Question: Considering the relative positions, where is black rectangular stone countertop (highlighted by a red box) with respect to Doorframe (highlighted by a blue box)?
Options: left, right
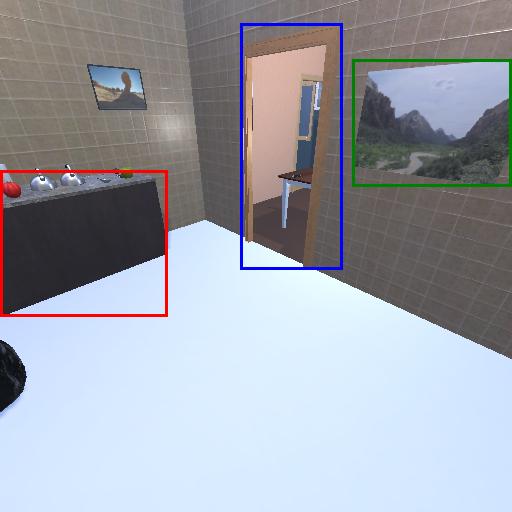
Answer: left